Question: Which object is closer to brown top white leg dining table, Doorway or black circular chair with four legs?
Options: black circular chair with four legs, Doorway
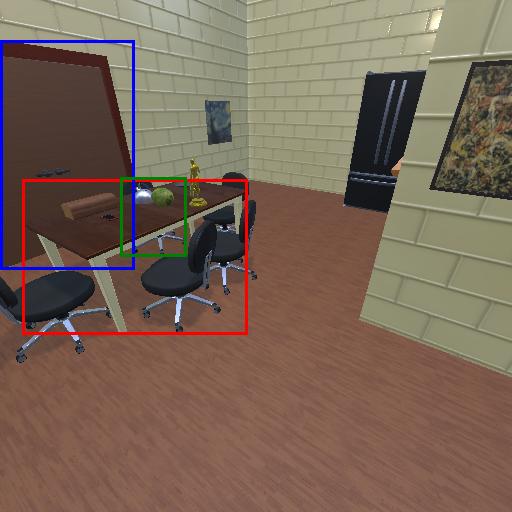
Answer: black circular chair with four legs